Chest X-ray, PA view. Patient: 39 years old, sex F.
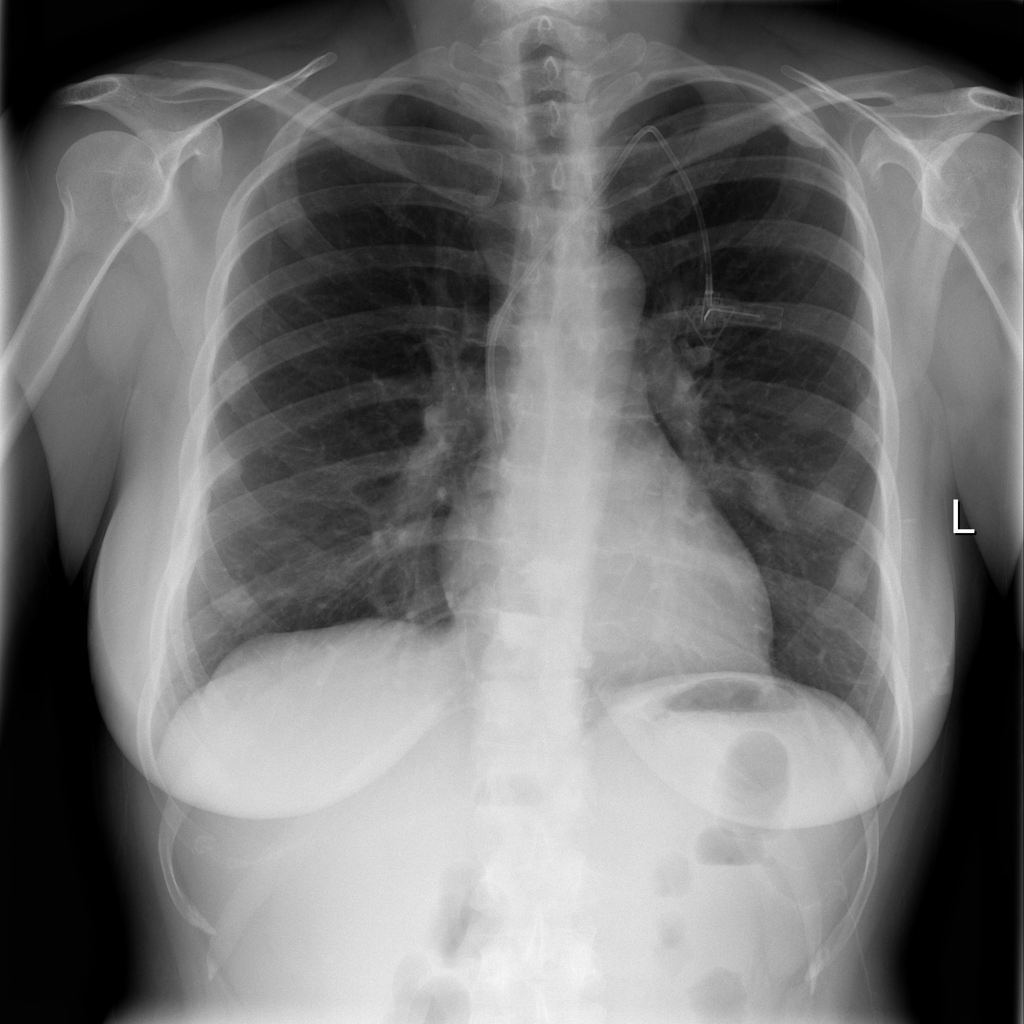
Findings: No Finding